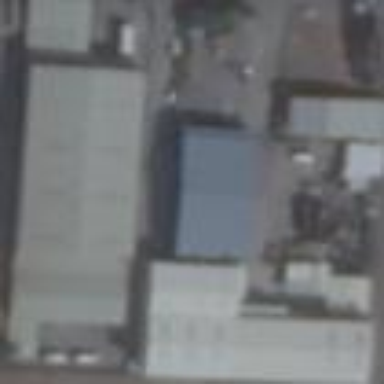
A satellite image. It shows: Industrial area.